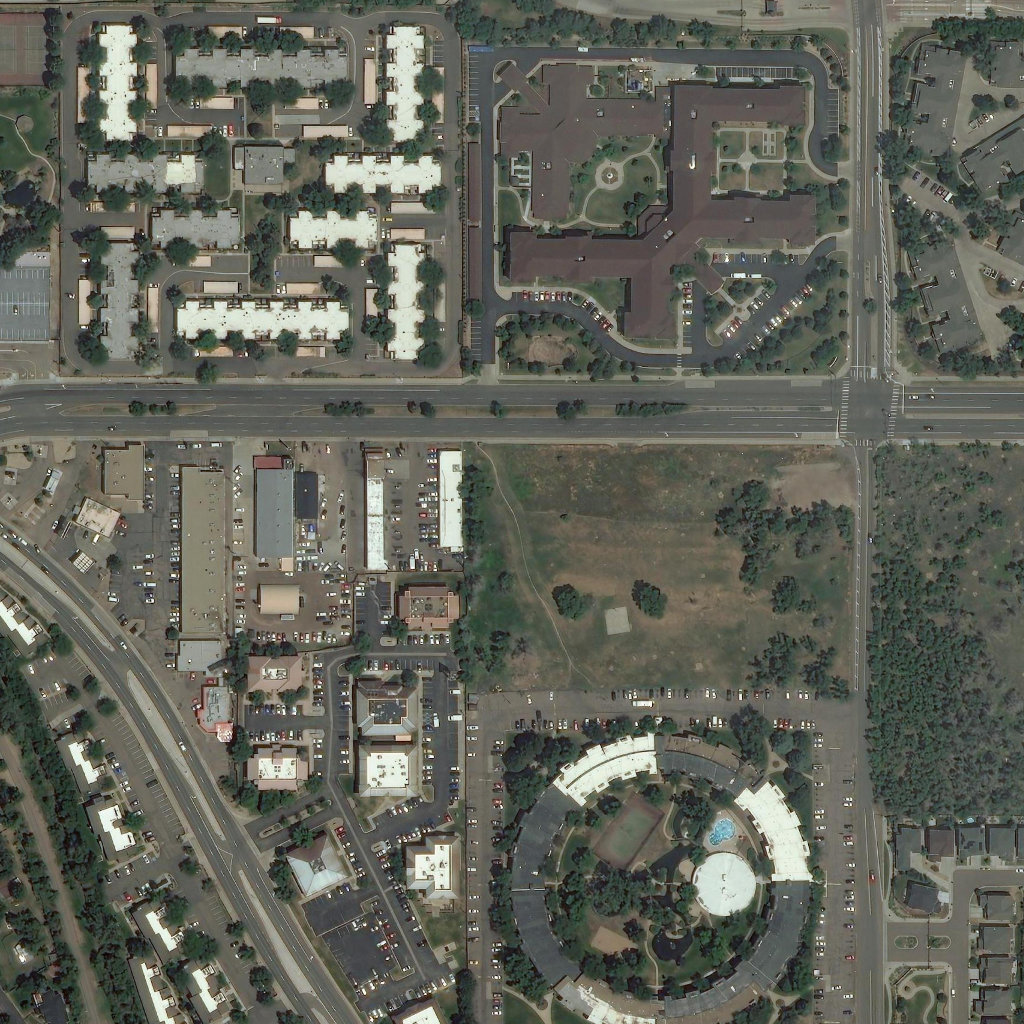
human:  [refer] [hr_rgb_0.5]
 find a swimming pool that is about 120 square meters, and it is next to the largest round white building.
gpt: <box>[[68, 79, 72, 83, 0]]</box>

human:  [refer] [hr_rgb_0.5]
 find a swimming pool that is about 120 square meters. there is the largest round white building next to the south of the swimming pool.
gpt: <box>[[68, 79, 72, 83, 0]]</box>

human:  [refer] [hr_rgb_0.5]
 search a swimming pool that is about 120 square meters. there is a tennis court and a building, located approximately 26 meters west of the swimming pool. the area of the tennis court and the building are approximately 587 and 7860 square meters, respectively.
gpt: <box>[[68, 79, 72, 83, 0]]</box>